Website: bh-photo
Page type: receipt
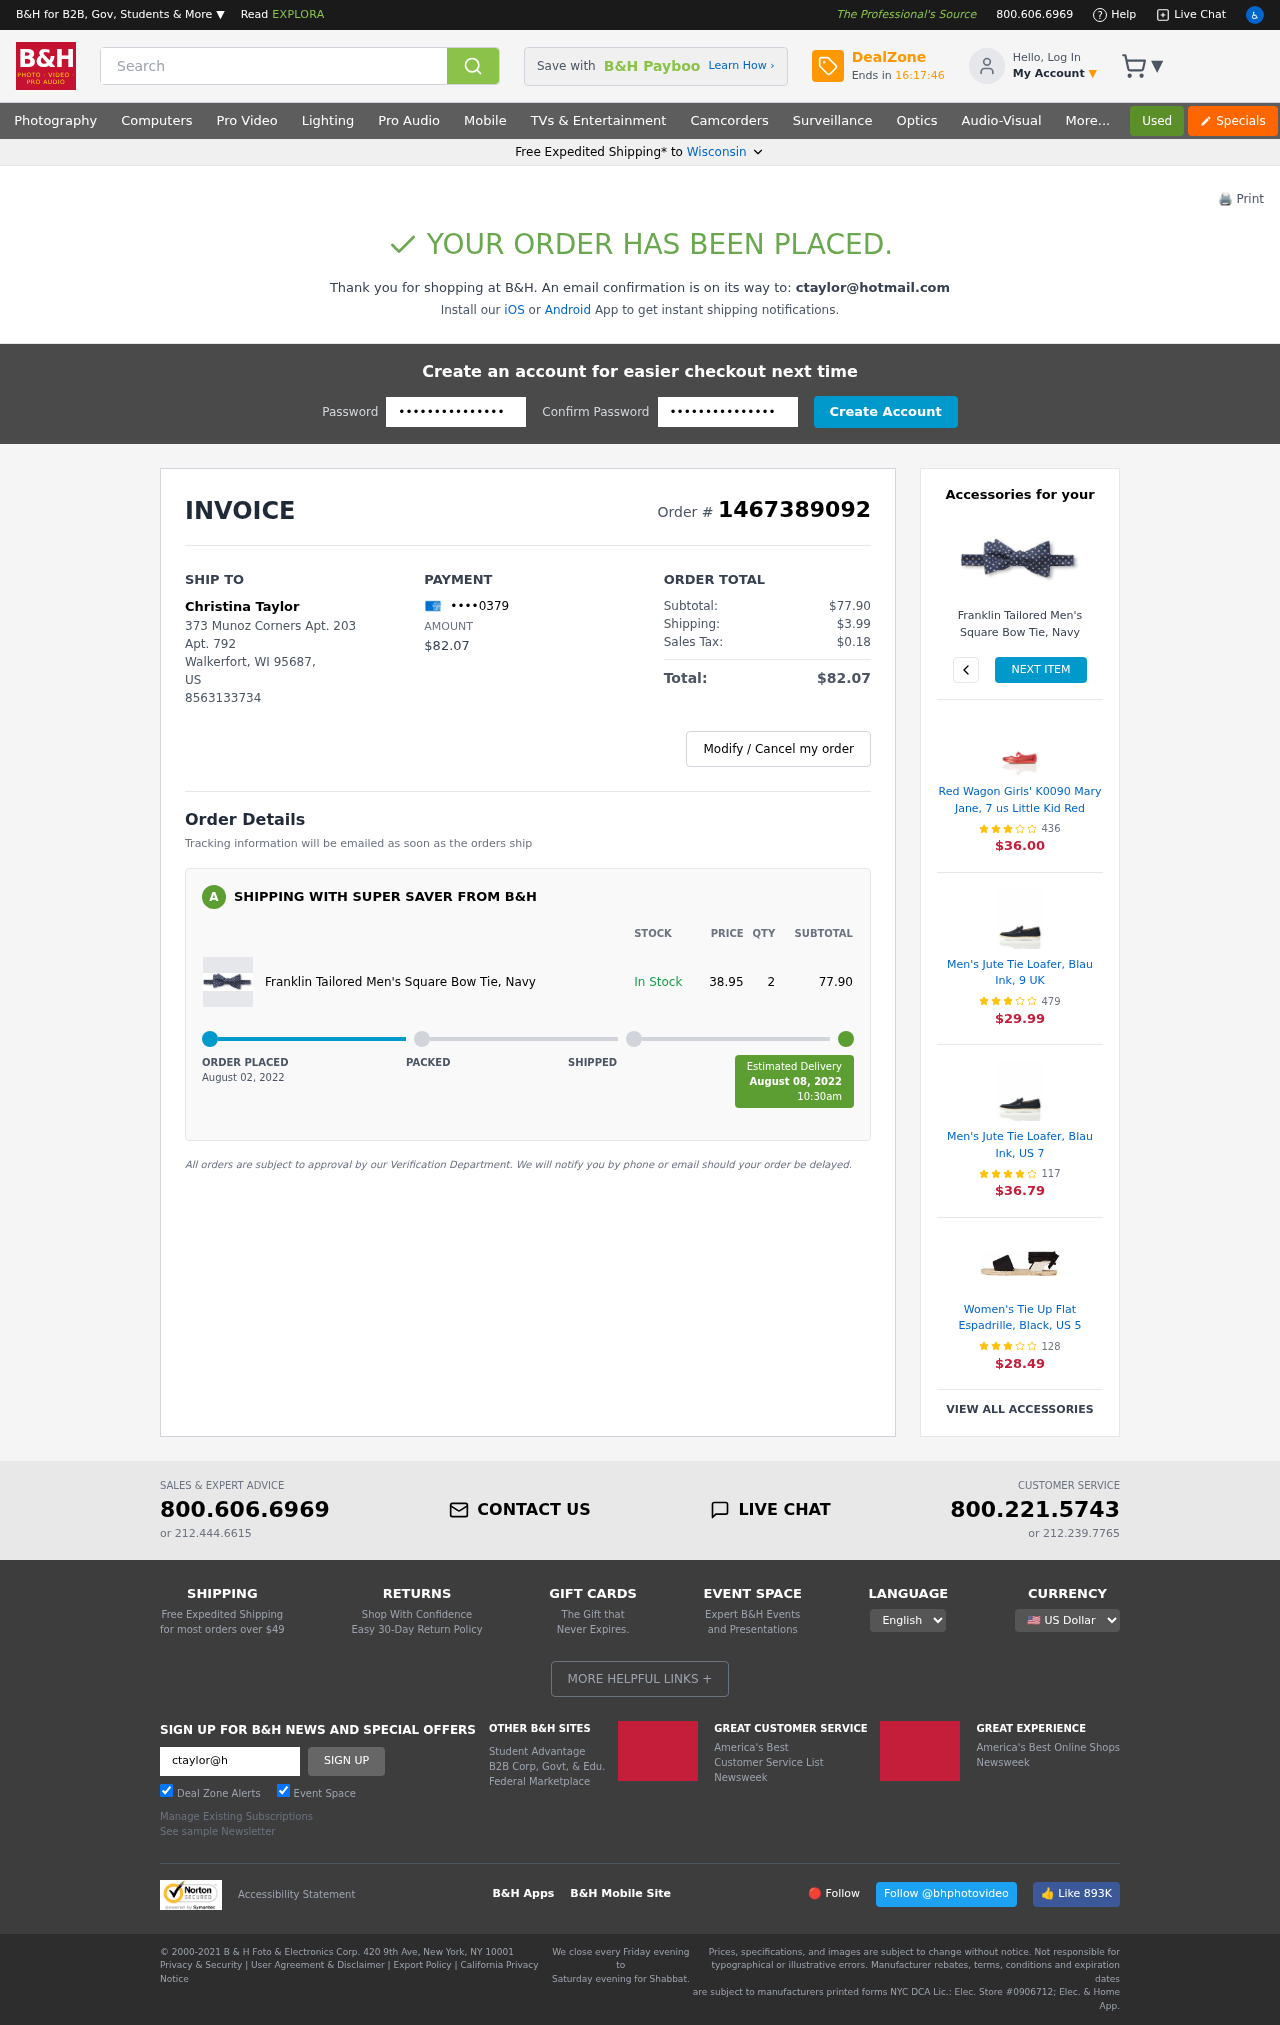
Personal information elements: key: PII_CARD_LAST4
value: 0379
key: PII_CITY
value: Walkerfort
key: PII_EMAIL
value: ctaylor@hotmail.com
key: PII_FULLNAME
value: Christina Taylor
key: PII_PHONE
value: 8563133734
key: PII_POSTCODE
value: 95687
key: PII_STATE
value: Wisconsin
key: PII_STATE_ABBR
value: WI
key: PII_STREET
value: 373 Munoz Corners Apt. 203
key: PII_STREET2
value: Apt. 792
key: PII_COUNTRY_CODE
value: US
Product elements: key: PRODUCT1_NAME
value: Franklin Tailored Men's Square Bow Tie, Navy
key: PRODUCT1_PRICE
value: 38.95
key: PRODUCT1_QUANTITY
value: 2
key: PRODUCT1_NAME2
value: Franklin Tailored Men's Square Bow Tie, Navy
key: PRODUCT2_NAME
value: Red Wagon Girls' K0090 Mary Jane, 7 us Little Kid Red
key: PRODUCT2_NUM_RATINGS
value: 436
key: PRODUCT2_PRICE
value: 36.00
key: PRODUCT3_NAME
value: Men's Jute Tie Loafer, Blau Ink, 9 UK
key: PRODUCT3_NUM_RATINGS
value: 479
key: PRODUCT3_PRICE
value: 29.99
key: PRODUCT4_NAME
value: Men's Jute Tie Loafer, Blau Ink, US 7
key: PRODUCT4_NUM_RATINGS
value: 117
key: PRODUCT4_PRICE
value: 36.79
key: PRODUCT5_NAME
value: Women's Tie Up Flat Espadrille, Black, US 5
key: PRODUCT5_NUM_RATINGS
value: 128
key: PRODUCT5_PRICE
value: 28.49
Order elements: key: ORDER_ID
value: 1467389092
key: ORDER_TOTAL
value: $82.07
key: ORDER_SUBTOTAL
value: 77.90
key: ORDER_SUBTOTAL
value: $77.90
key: ORDER_SHIPPING_COST
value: $3.99
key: ORDER_TAX
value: $0.18
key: ORDER_DATE
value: August 02, 2022
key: ORDER_DELIVERY_DATE
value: August 08, 2022
Search elements: key: HEADER_SEARCH
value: Search